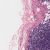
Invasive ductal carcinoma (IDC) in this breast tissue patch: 0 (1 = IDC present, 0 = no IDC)